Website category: jobs
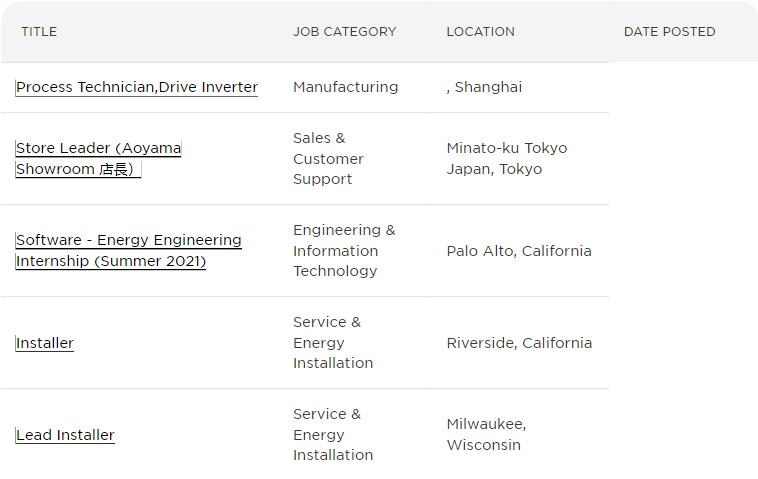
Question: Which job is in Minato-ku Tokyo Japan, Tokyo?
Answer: Store Leader (Aoyama Showroom

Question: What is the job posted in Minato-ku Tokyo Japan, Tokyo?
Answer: Store Leader (Aoyama Showroom

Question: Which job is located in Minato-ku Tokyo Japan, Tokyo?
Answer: Store Leader (Aoyama Showroom

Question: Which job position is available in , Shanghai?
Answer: Process Technician,Drive Inverter

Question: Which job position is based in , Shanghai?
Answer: Process Technician,Drive Inverter

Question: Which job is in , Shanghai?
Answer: Process Technician,Drive Inverter

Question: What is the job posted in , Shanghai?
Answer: Process Technician,Drive Inverter

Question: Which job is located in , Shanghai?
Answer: Process Technician,Drive Inverter

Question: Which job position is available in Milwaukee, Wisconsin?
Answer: Lead Installer

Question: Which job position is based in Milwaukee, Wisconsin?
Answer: Lead Installer

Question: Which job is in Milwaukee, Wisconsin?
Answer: Lead Installer

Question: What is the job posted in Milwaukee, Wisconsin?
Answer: Lead Installer

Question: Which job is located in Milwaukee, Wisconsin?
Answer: Lead Installer